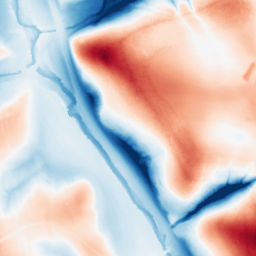
Category: edge_preserving
Decomposition family: guided
Decomposition parameters: radius: 32
eps: 0.1
Upsampling method: bicubic
Upsampling parameters: scale: 8
Upsampling scale: 8